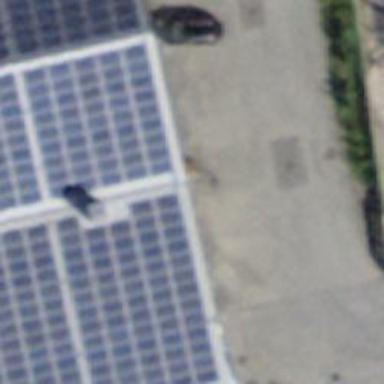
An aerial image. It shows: Solar power generator using photovoltaic method with solar photovoltaic panel types.